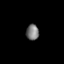
Tissue: prostate
Cell type: T cells
Senescence score: 0.7037
Nuclear area (px): 196
Mean DAPI intensity: 120.041